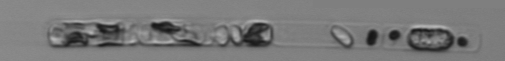
Label: Guinardia_delicatula_TAG_internal_parasite